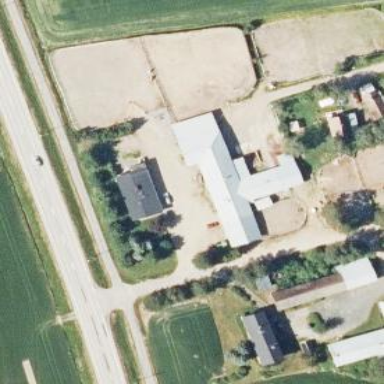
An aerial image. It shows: Farm auxiliary building.